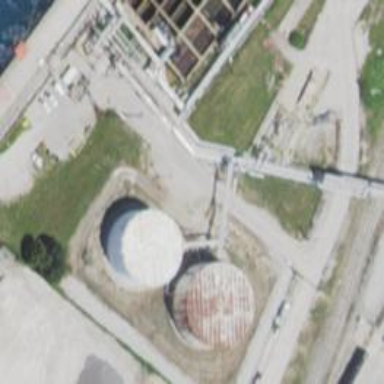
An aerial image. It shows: Storage tank with man-made structure.